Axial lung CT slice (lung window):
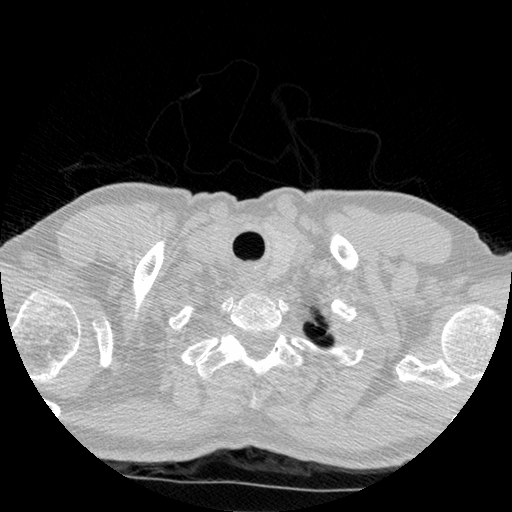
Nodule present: no